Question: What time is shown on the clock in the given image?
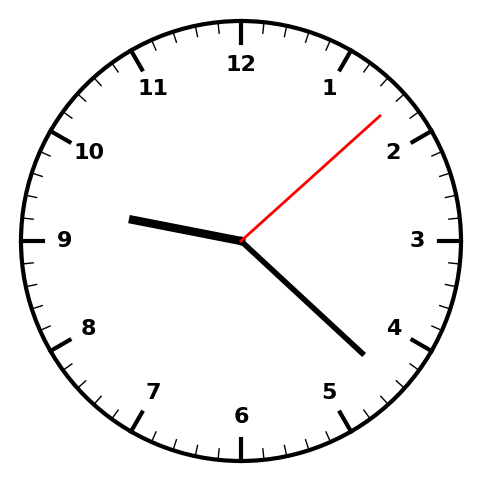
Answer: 09:22:08